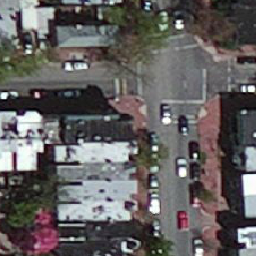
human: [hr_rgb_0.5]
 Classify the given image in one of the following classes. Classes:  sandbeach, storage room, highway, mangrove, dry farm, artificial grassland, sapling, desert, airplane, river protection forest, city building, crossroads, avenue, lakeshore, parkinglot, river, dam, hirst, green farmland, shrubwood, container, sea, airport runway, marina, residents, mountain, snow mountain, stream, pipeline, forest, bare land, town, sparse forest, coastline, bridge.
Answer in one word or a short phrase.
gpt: city building